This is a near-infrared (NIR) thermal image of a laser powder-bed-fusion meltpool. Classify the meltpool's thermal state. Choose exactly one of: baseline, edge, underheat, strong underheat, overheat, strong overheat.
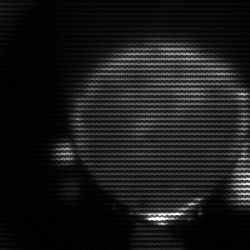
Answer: edge